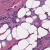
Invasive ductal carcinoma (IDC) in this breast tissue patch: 1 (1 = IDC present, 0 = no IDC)